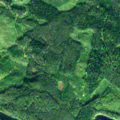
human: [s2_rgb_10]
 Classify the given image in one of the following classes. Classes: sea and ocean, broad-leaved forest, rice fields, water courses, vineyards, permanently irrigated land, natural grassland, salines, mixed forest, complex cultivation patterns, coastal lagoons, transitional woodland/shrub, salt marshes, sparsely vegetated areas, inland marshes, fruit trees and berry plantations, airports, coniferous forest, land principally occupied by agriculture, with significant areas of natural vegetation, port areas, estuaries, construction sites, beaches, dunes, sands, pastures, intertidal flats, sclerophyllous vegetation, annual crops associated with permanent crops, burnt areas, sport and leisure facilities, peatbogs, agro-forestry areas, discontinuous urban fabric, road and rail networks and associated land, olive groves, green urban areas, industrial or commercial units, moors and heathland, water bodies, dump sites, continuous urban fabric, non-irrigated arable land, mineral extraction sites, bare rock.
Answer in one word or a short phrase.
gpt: coniferous forest, water bodies